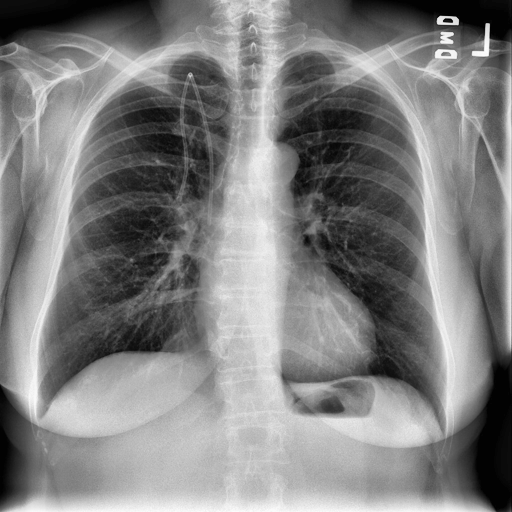
Finding: NORMAL